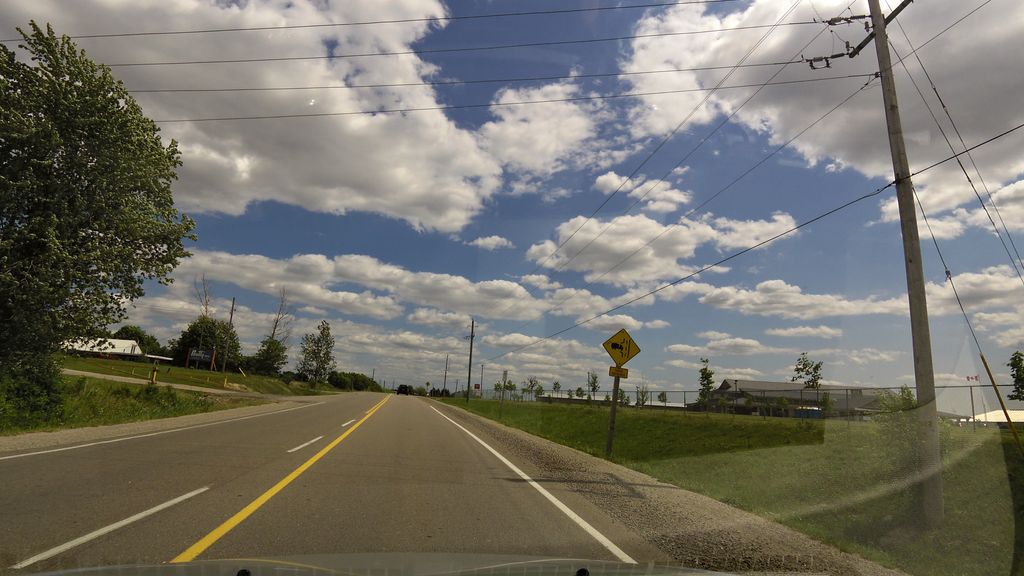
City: hamilton